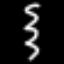
Label: squiggle